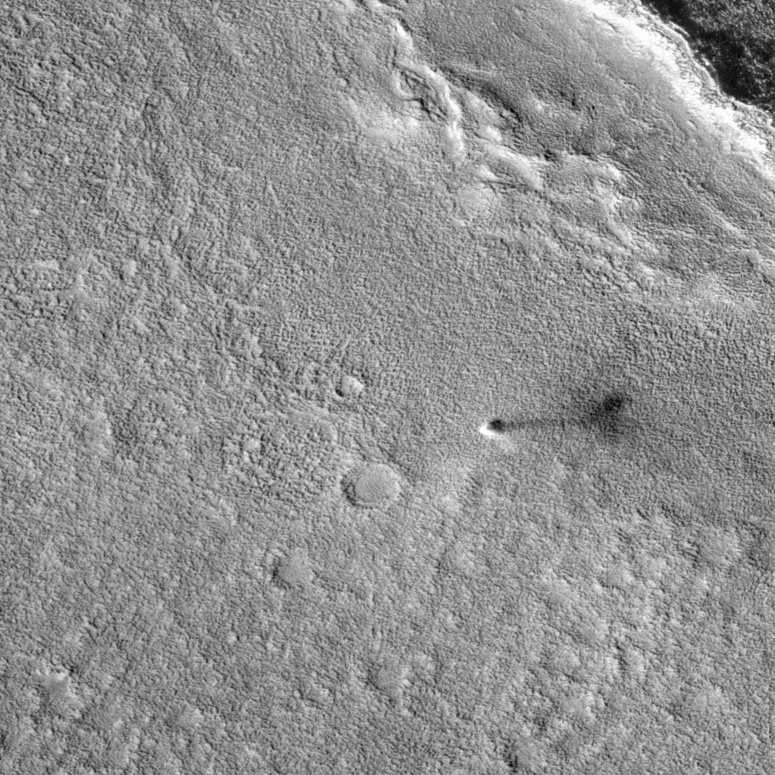
Label: dustdevil